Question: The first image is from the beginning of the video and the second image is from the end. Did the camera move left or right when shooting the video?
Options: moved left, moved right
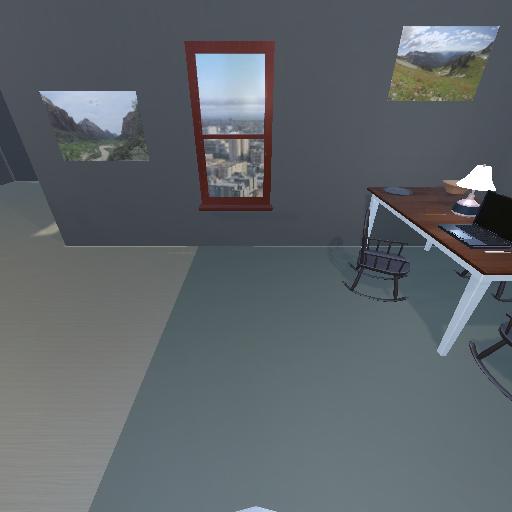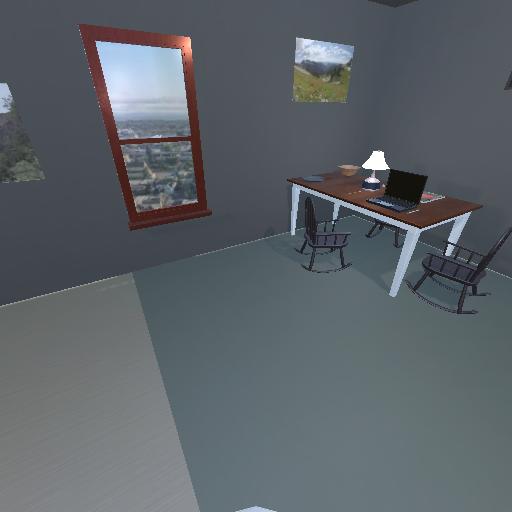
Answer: moved left